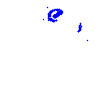
Particle: pion